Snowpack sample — Buffalo Mountain, Silverthorne, Colorado, USA (2/22/26, 2:02 PM MST)
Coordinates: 39.622, -106.113
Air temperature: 33 °F
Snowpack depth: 63 cm
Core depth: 20 cm
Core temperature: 24.8 °F
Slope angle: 11°, slope face: 116°
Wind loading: low
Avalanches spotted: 0
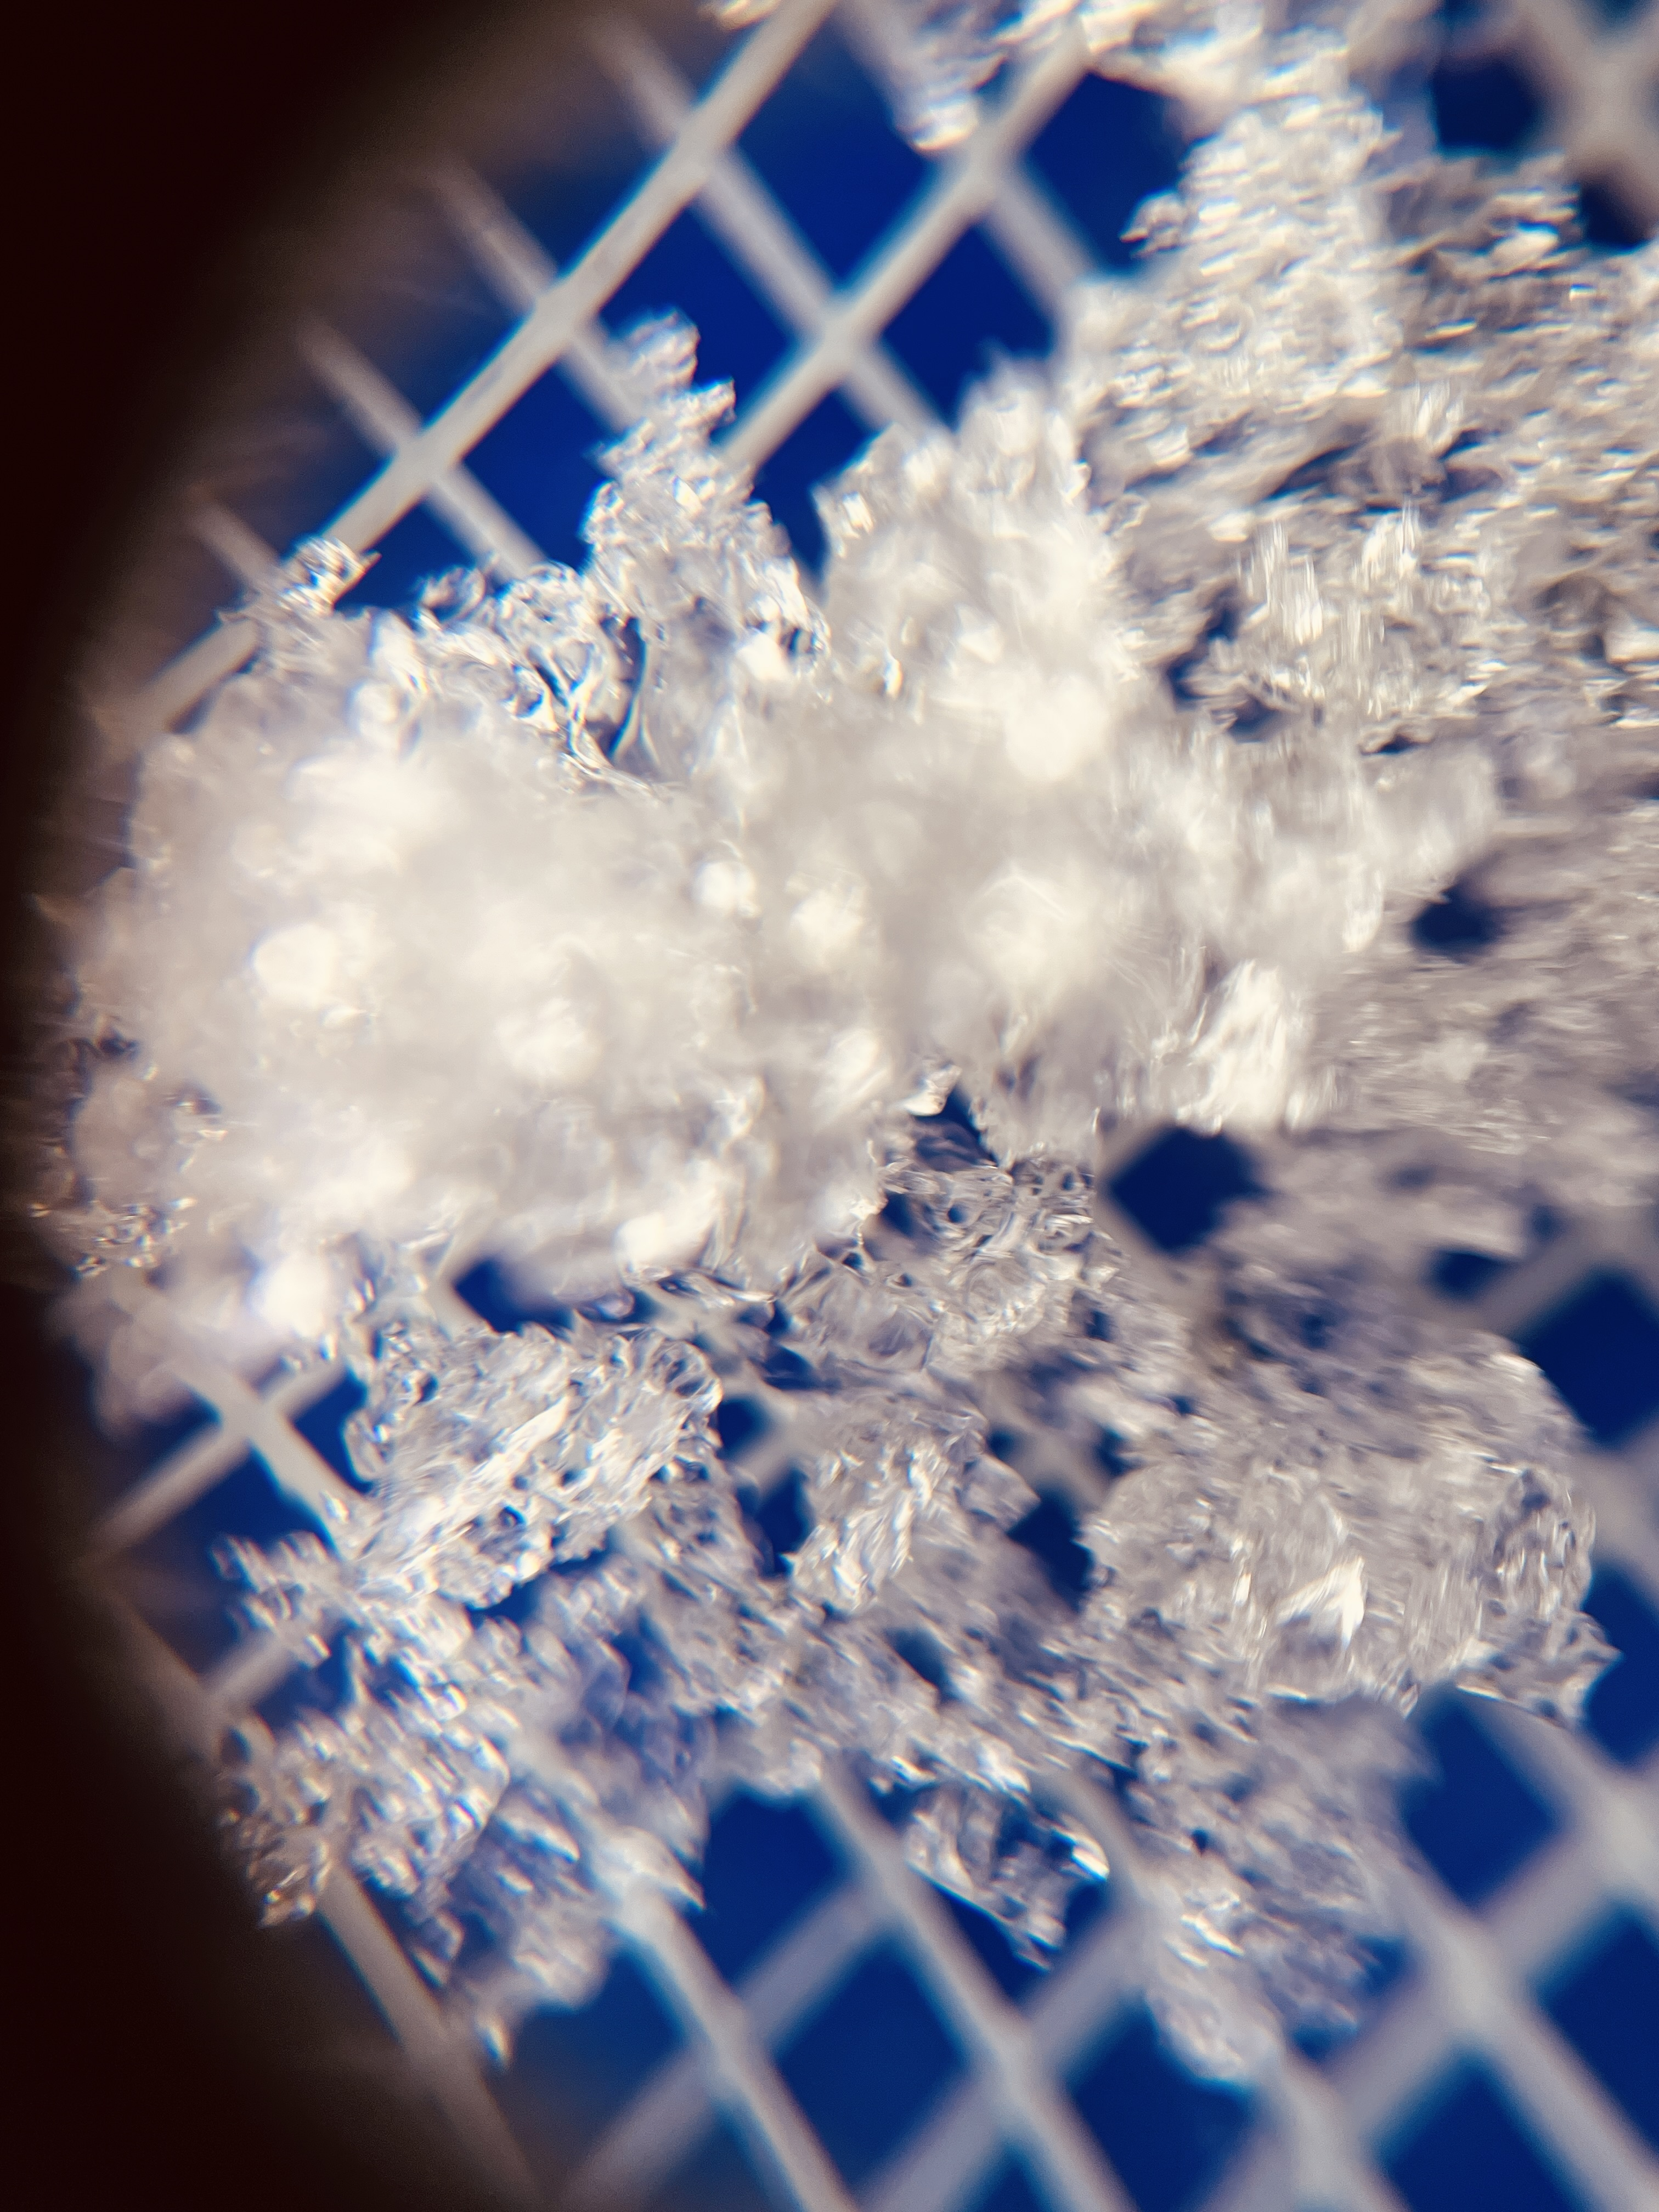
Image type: magnified_profile
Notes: In a firebreak similar to site 1, minimal wind loading with no spotted avalanches (not many faces in view though)